Interaction volume radius: 10 \u00c5
Interaction volume height: 35 \u00c5
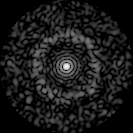
Disorder parameter: 0.8236